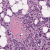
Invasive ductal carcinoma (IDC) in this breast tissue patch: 1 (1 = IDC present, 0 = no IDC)